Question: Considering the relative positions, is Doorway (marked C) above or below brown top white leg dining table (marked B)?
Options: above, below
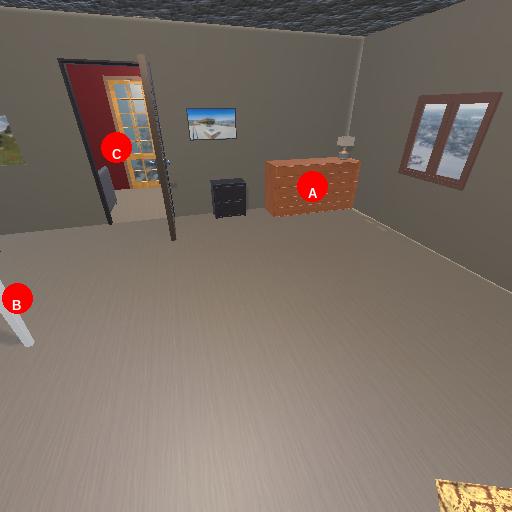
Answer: above